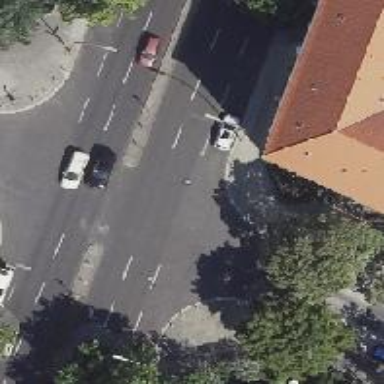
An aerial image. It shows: Residential road with separate asphalt sidewalk.